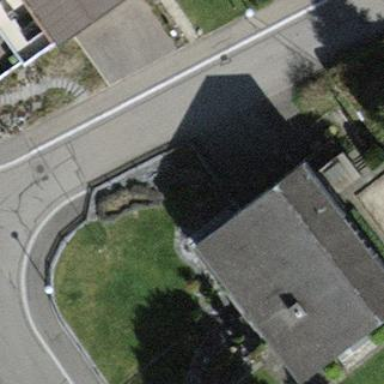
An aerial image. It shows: Building with tiled roof.